Interaction volume radius: 10 \u00c5
Interaction volume height: 10 \u00c5
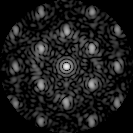
Disorder parameter: 0.382